Field crop: maize
Growth stage: 2
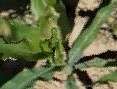
Species: maize